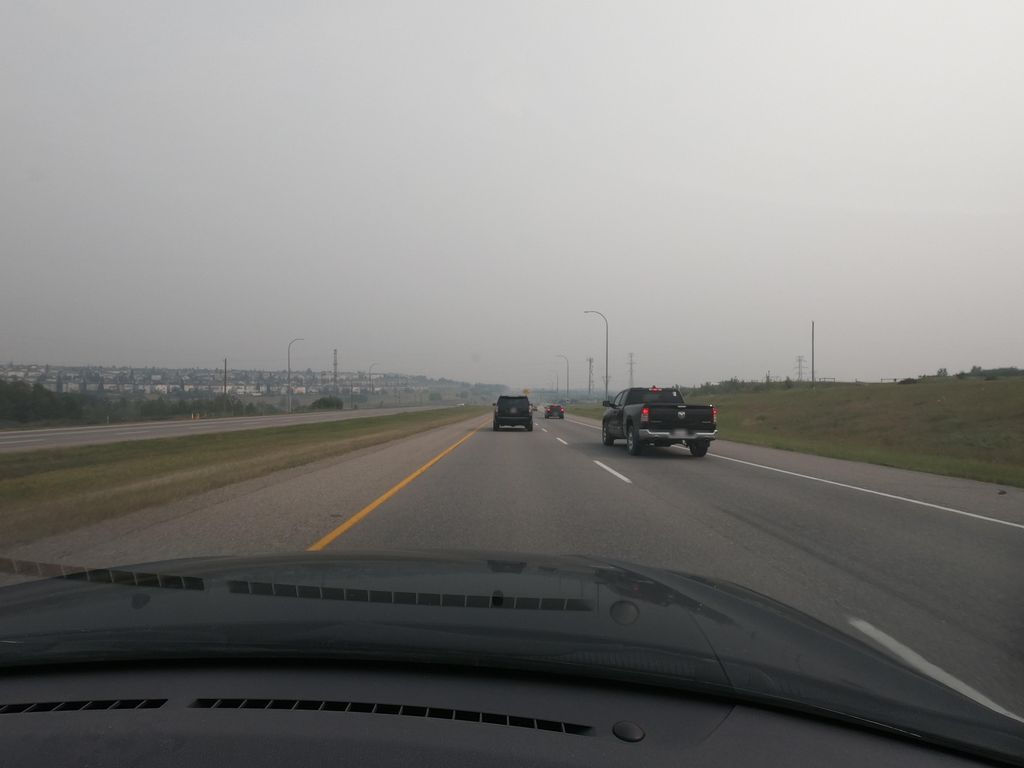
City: calgary